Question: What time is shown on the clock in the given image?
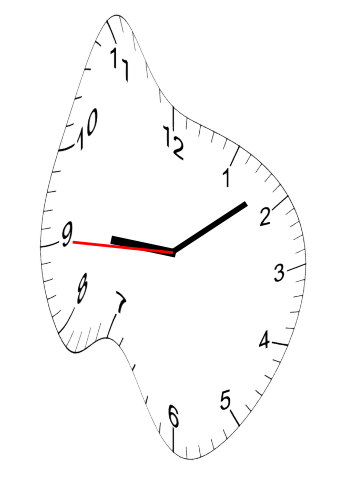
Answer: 09:08:45